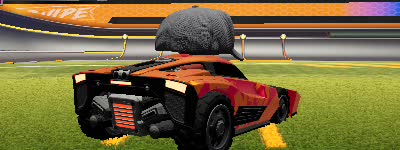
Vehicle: breakout